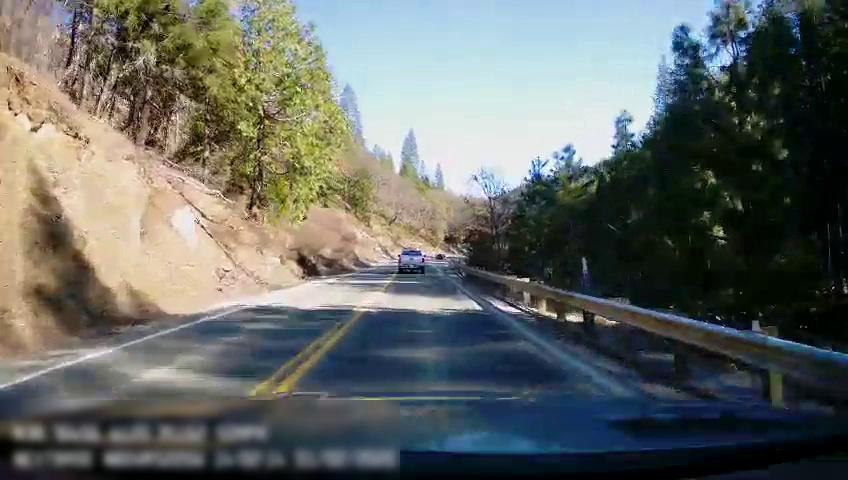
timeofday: Day
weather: Sunny
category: Drivable Space
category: Drivable Space
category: Vehicles | Truck
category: Lanes | Opposite Lane
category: Lanes | Current Lane
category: Lanes | Opposite Lane
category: Lanes | Current Lane